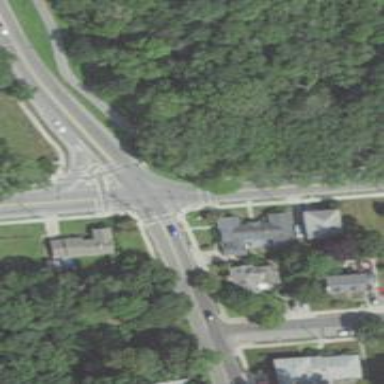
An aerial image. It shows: Marked crossing on the road.